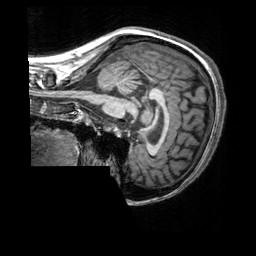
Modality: T1w
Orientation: sagittal
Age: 31
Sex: female
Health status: healthy
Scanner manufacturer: siemens
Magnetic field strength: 3 T
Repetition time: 2.3 s
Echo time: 0.00303 s